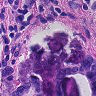
Metastatic tissue present: yes